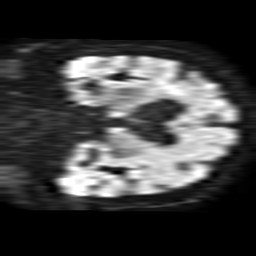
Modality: TRACE
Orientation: coronal
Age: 86
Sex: female
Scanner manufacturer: philips
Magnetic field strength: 1.5 T
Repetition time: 3.403 s
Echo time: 0.06922 s